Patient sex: F
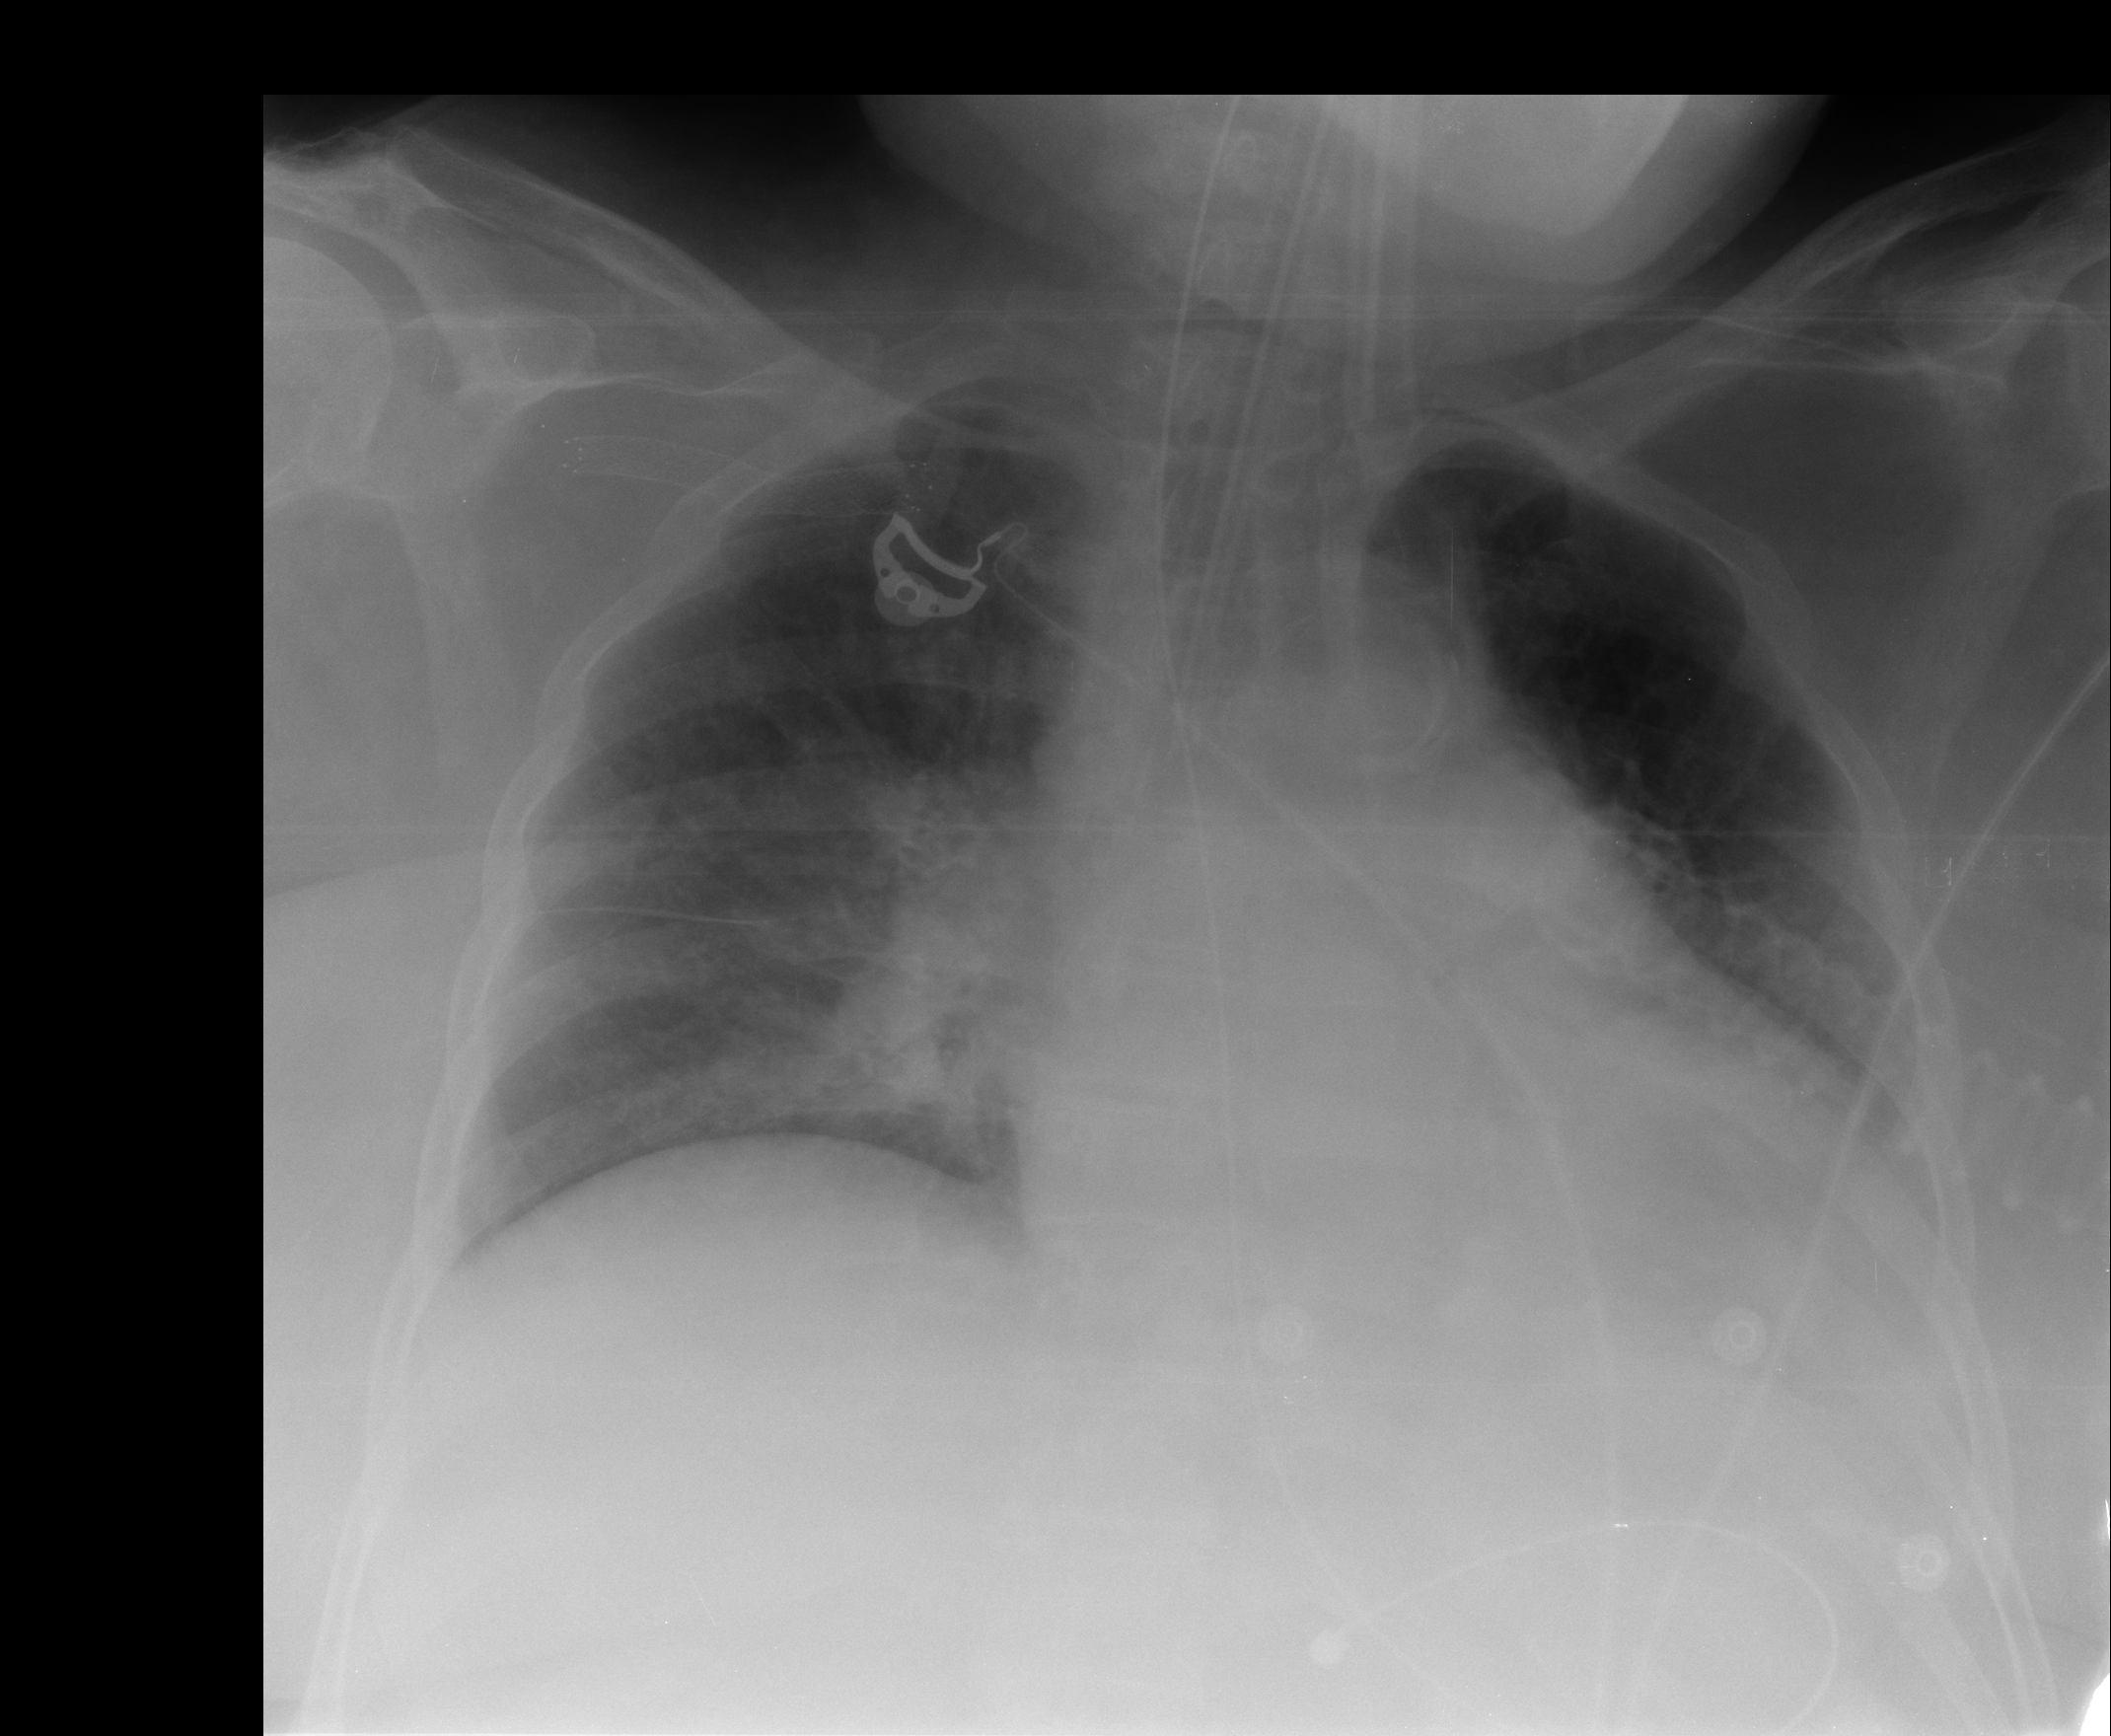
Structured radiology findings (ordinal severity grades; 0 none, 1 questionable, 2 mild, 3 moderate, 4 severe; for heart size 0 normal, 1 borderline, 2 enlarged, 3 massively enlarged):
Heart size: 2
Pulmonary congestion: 3
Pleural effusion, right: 0
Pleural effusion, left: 2
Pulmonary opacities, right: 0
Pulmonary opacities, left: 0
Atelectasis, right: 2
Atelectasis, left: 2